Field crop: maize
Growth stage: 1
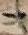
Species: atriplex